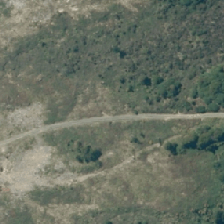
Land cover: harvested_forest